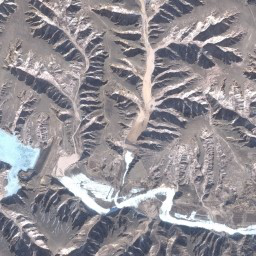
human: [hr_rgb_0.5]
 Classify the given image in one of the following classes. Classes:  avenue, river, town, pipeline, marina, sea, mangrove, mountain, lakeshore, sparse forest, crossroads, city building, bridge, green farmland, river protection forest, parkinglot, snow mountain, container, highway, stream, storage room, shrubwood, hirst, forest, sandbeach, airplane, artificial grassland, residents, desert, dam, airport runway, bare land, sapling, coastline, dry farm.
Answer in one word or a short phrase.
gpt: mountain